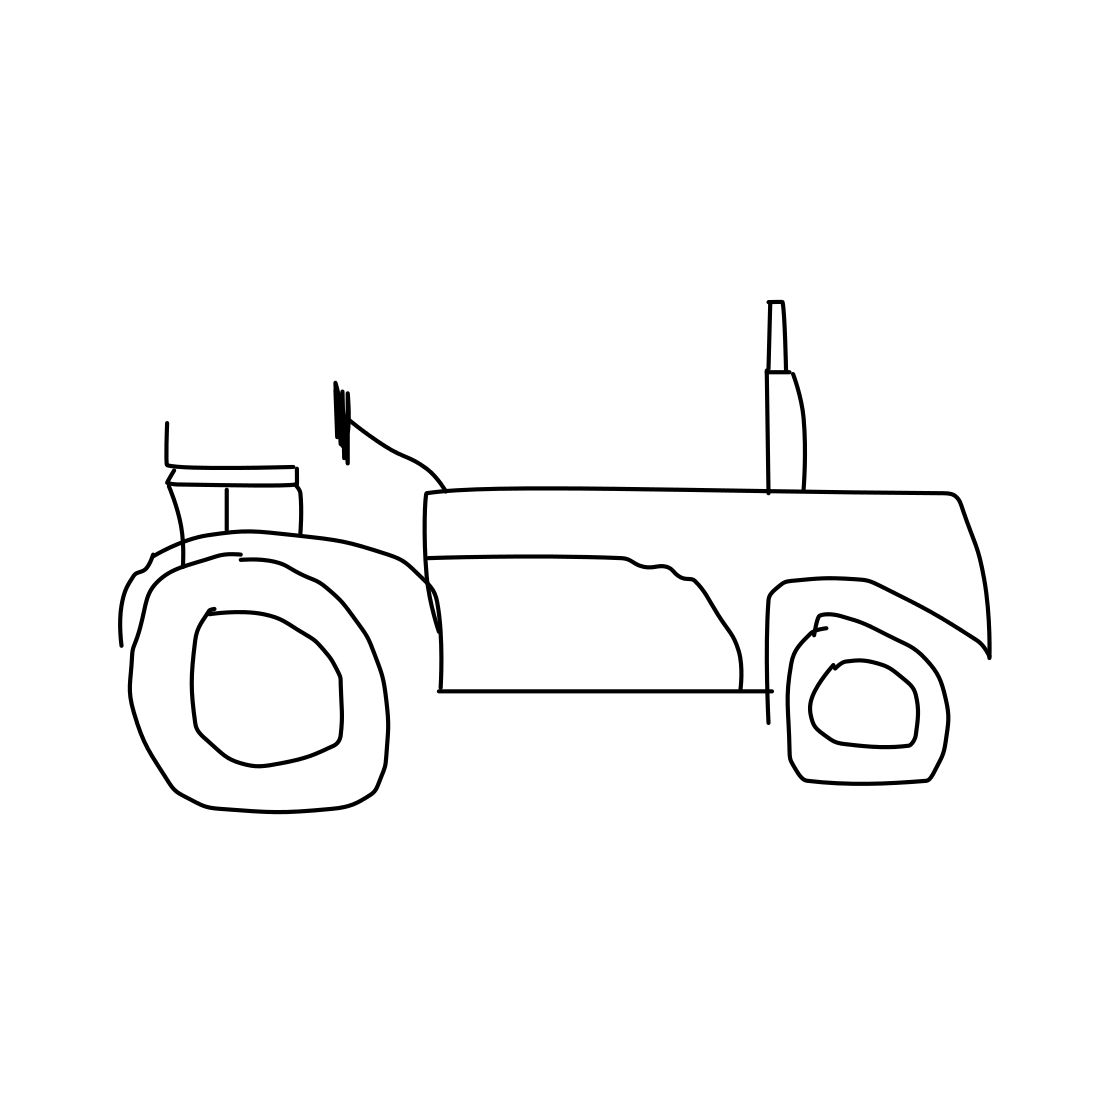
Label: tractor